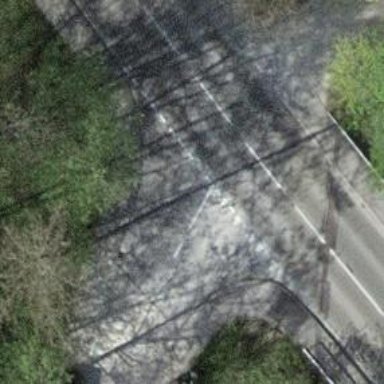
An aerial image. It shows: Road with "give way" sign.